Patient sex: M
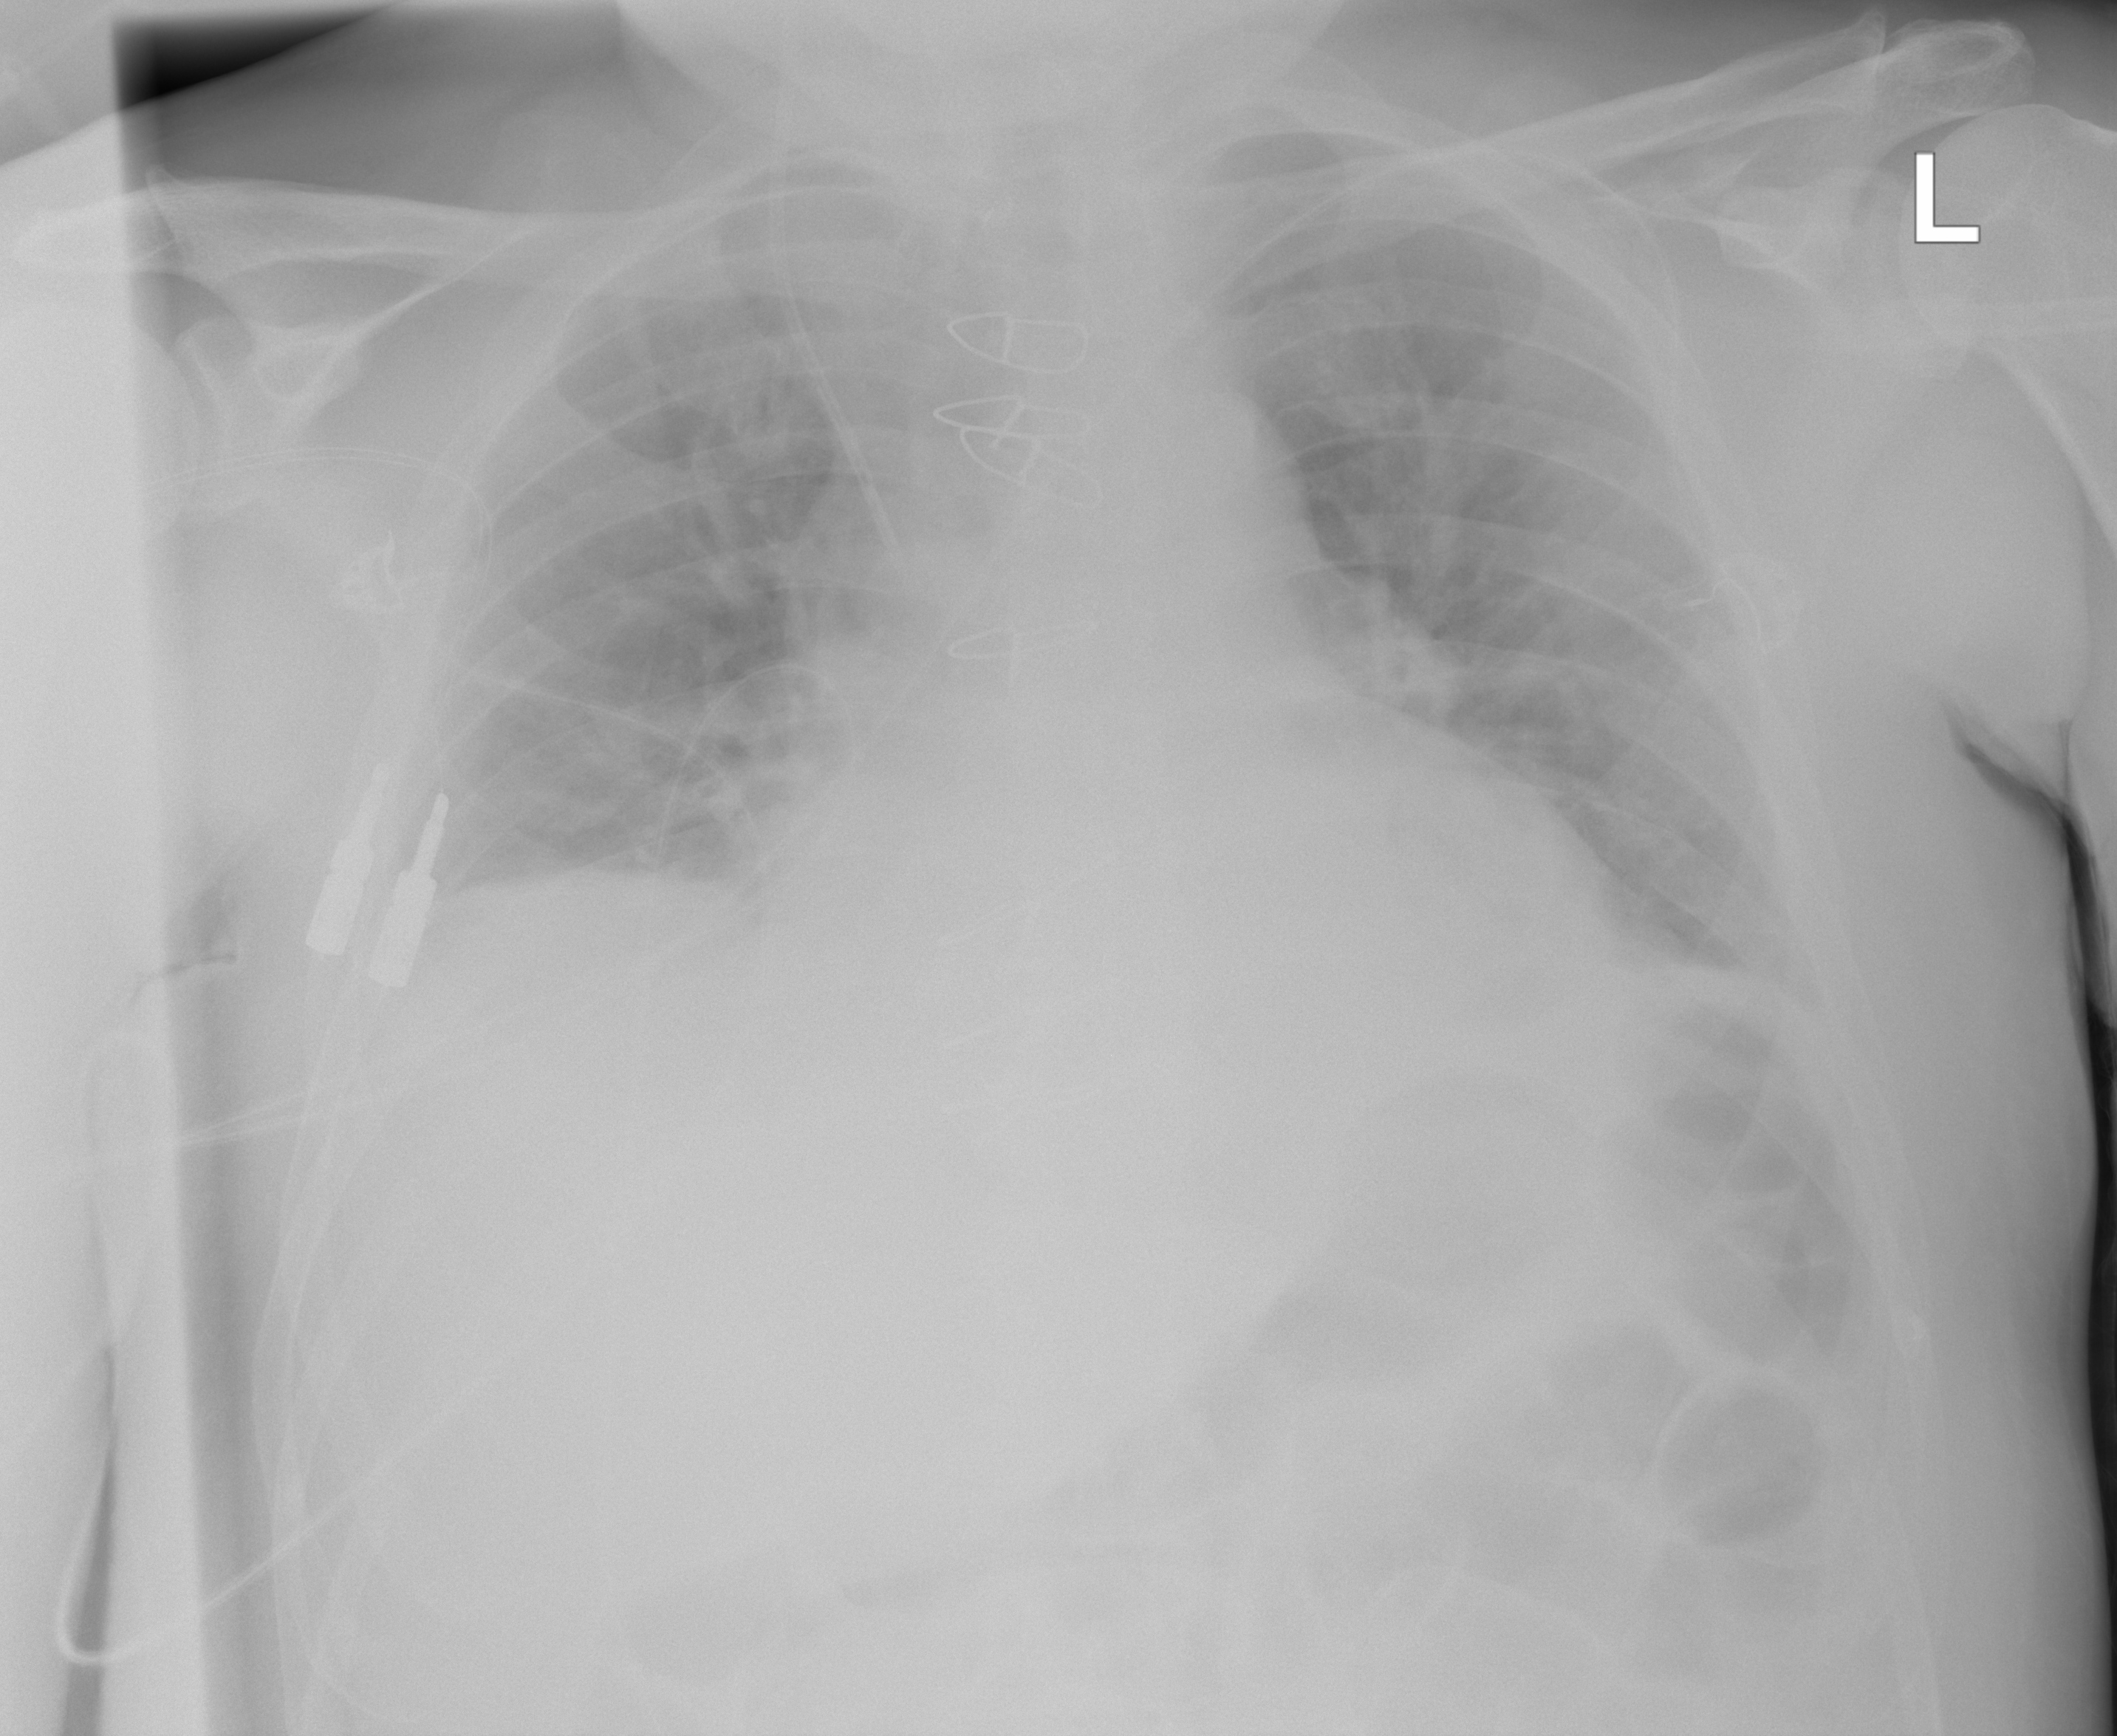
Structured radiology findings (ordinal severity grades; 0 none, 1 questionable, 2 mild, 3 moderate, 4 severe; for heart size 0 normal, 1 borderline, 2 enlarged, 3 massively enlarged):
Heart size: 2
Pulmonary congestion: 2
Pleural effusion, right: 0
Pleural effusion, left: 2
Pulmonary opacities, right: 2
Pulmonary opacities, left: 0
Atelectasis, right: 2
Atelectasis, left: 2